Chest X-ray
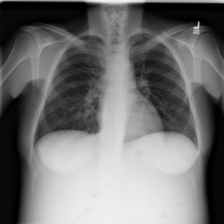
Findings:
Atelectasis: negative
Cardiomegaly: negative
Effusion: negative
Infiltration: negative
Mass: negative
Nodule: negative
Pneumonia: negative
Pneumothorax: negative
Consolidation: negative
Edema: negative
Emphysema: negative
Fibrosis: negative
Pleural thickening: negative
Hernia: negative